Aerial crown-view tile of a tropical tree (Barro Colorado Island, Panama), acquired 20240813:
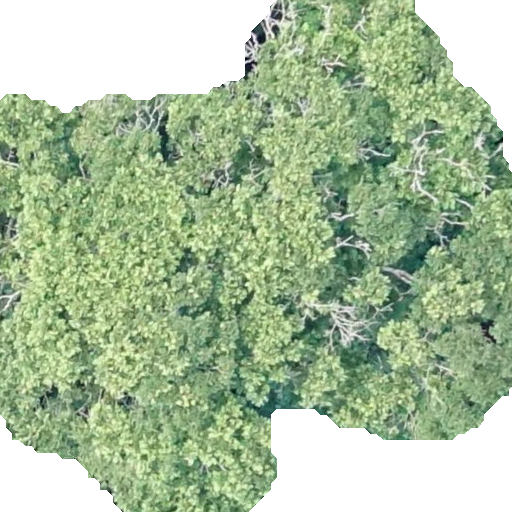
Species: Dipteryx oleifera
GBIF accepted scientific name: Dipteryx oleifera
Crown area: 339.508 m²